Interaction volume radius: 5 \u00c5
Interaction volume height: 25 \u00c5
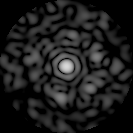
Disorder parameter: 0.8185